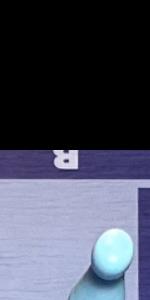
Label: Empty